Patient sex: M
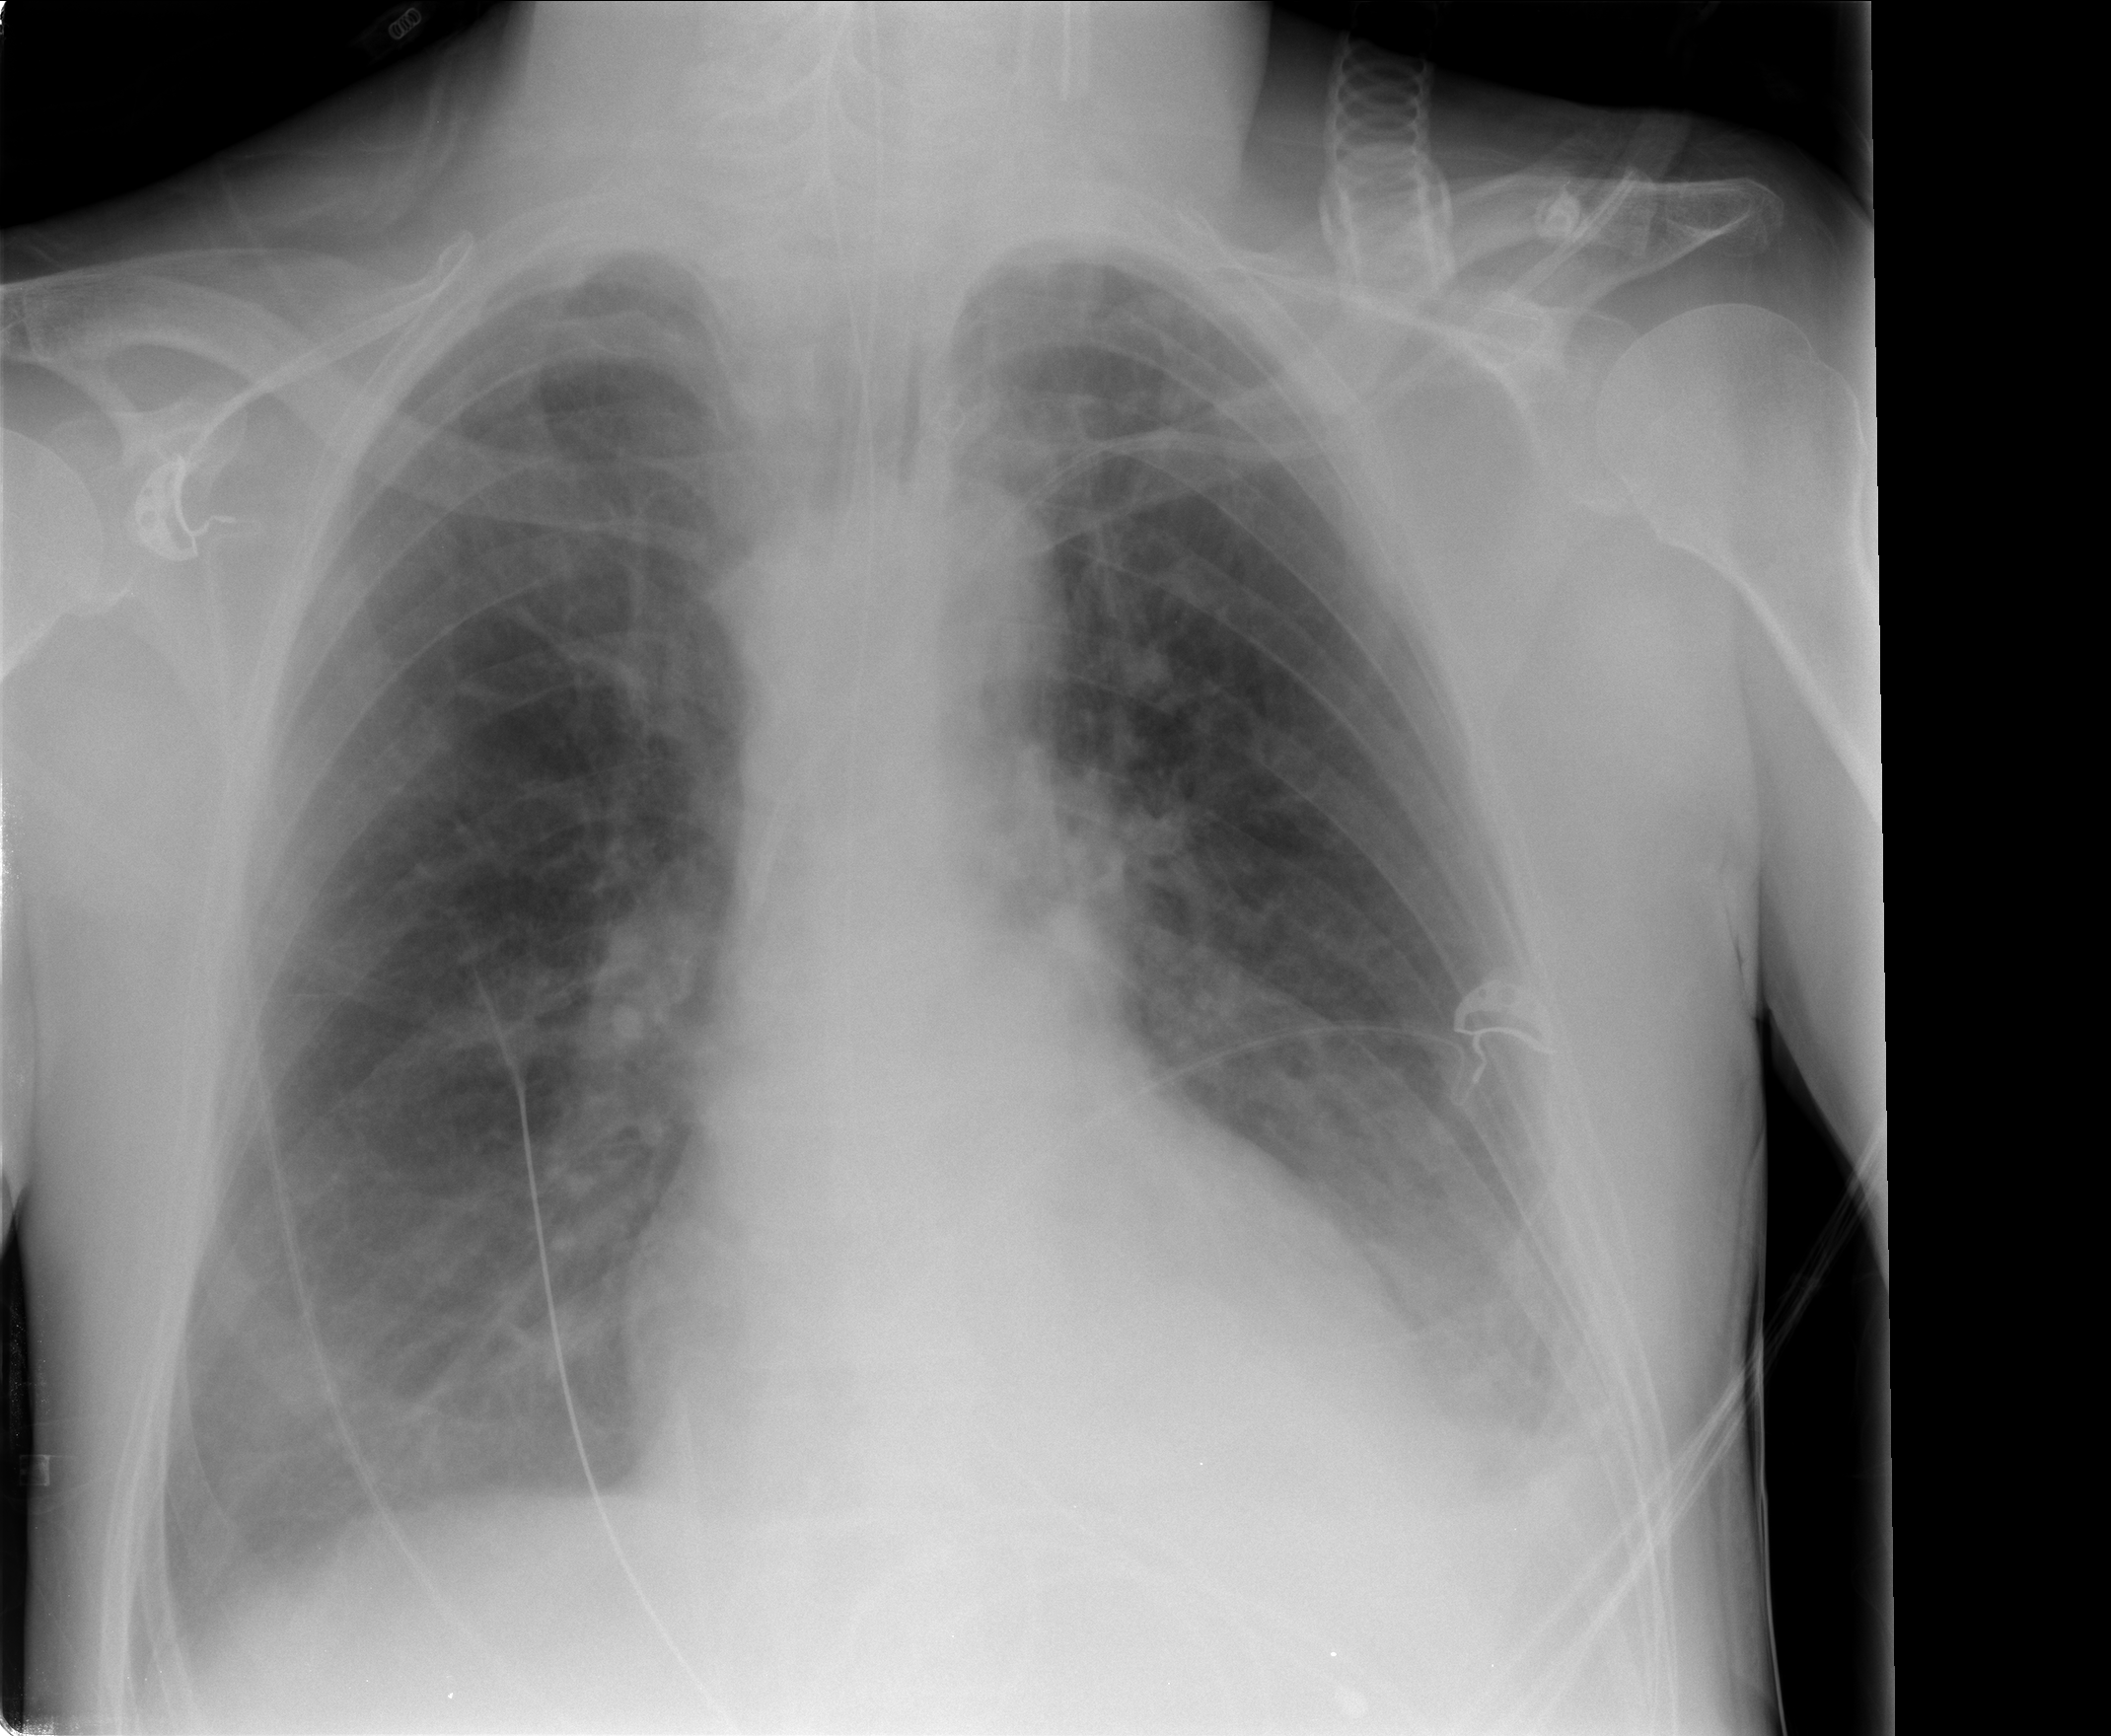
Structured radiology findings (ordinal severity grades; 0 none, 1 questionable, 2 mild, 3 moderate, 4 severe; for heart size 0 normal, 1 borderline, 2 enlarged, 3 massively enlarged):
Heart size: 1
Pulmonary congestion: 2
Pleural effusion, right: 1
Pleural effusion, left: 2
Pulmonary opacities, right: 0
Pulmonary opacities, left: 0
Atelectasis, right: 0
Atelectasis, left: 2